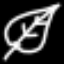
Label: leaf